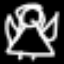
Label: angel